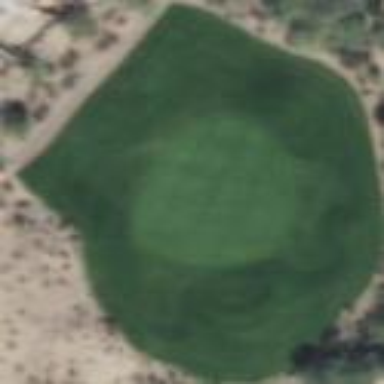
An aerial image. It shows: Golf rough area.